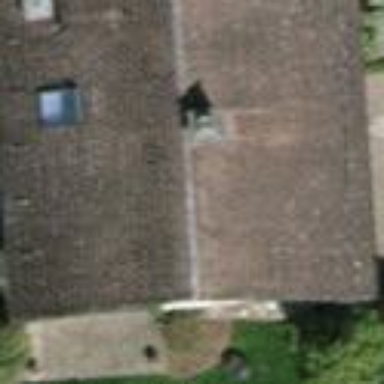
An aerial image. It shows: Building with tile roof.